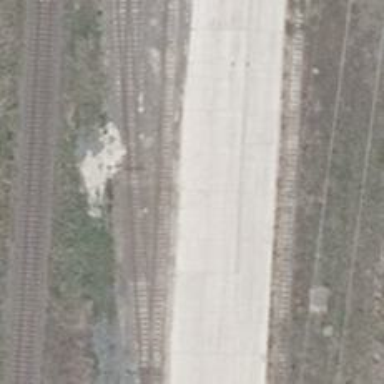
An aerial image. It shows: Railway yard in service.